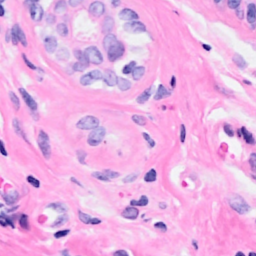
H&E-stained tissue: Breast